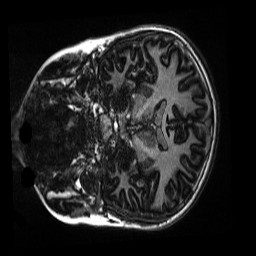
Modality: MP2RAGE
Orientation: coronal
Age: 10
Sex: female
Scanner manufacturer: siemens
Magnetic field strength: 3 T
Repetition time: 4 s
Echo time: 0.00303 s